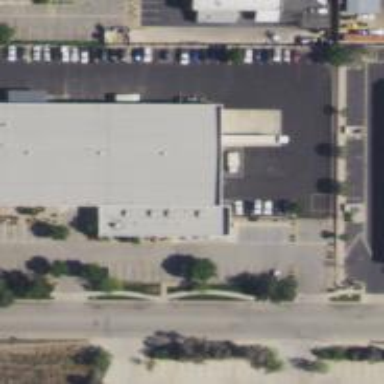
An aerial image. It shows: Warehouse building.